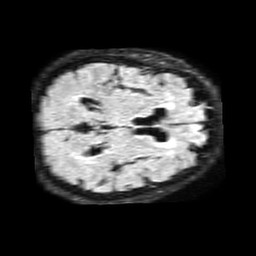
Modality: FLAIR
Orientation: axial
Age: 75
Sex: female
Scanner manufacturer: philips
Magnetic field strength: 1.5 T
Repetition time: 6 s
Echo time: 0.1029 s